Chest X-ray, AP view. Patient: 39 years old, sex M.
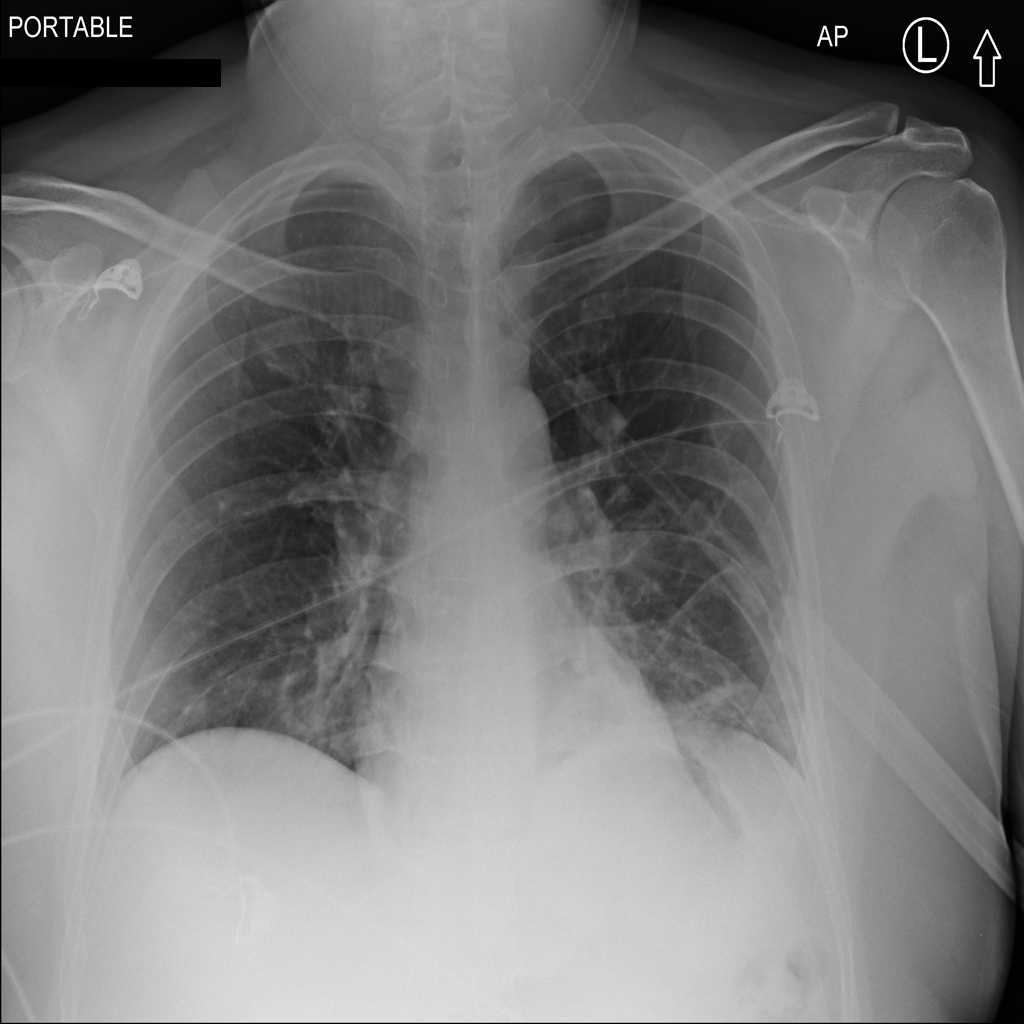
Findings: No Finding